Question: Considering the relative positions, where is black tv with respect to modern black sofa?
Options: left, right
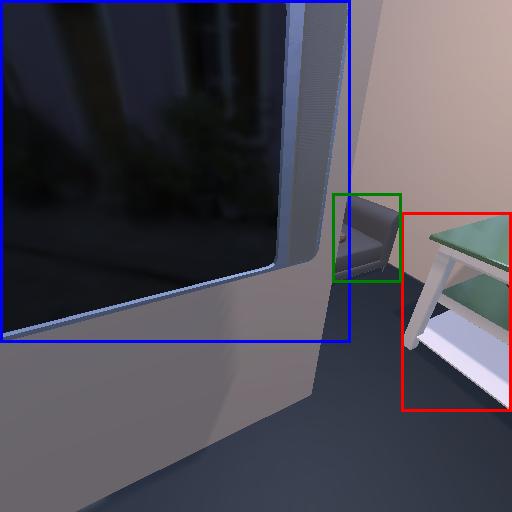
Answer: left